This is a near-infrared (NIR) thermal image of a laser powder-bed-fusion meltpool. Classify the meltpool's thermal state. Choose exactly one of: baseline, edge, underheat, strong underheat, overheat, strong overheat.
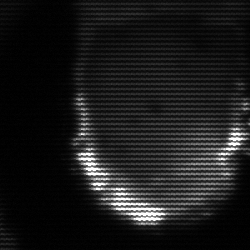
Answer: baseline